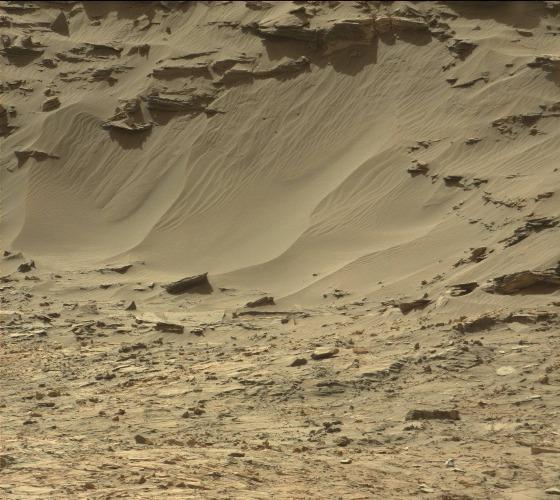
Terrain classes present: Bedrock, Gravel / Sand / Soil, Rock, Shadow